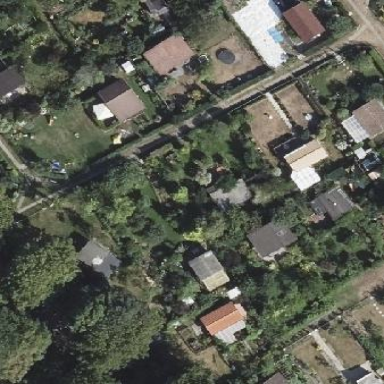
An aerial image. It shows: Plot in the allotments.